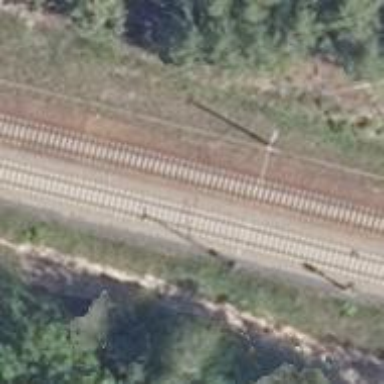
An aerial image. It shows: Railway milestone with catenary mast.